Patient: sex M, age 80
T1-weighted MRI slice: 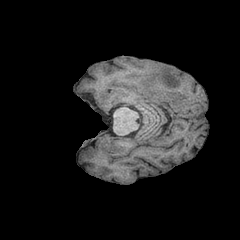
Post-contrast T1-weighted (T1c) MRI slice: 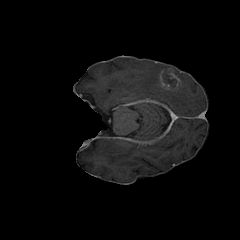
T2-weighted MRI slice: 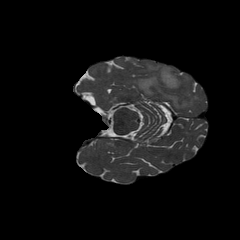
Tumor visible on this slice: yes
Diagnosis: Glioblastoma, IDH-wildtype
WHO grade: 4